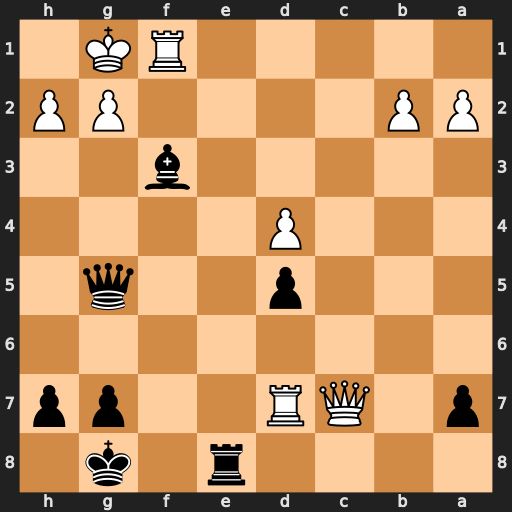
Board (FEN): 4r1k1/p1QR2pp/8/3p2q1/3P4/5b2/PP4PP/5RK1
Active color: b
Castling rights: -
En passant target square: -
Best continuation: Qxg2#